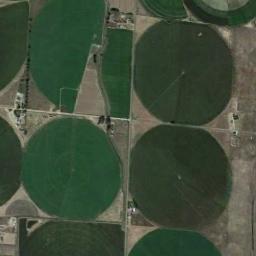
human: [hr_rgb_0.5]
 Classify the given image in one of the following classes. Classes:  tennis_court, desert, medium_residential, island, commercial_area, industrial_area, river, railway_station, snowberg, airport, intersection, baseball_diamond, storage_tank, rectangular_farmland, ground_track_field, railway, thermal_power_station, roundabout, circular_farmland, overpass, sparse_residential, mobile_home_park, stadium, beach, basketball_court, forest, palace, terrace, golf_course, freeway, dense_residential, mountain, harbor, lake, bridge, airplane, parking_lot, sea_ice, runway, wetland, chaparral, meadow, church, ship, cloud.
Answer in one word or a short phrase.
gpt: circular_farmland